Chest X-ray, AP view. Patient: 36 years old, sex F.
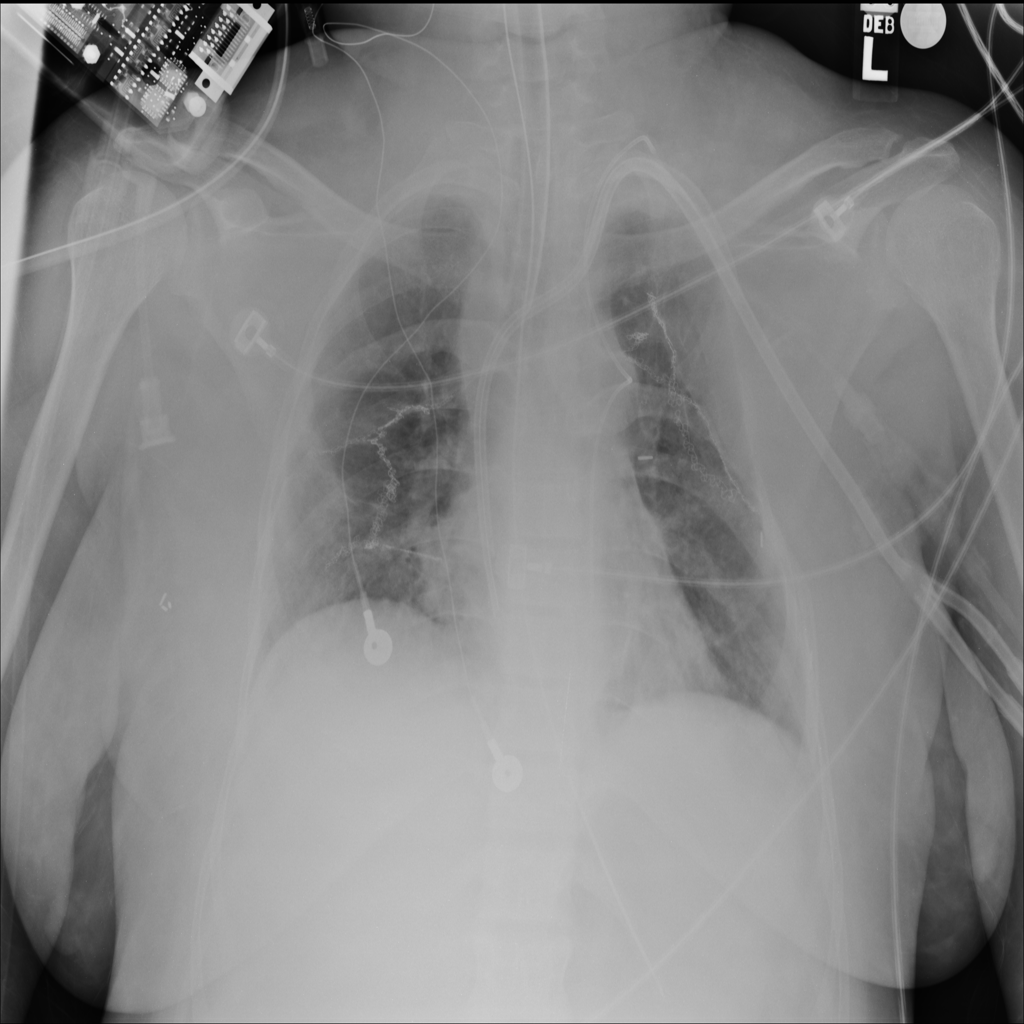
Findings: Infiltration